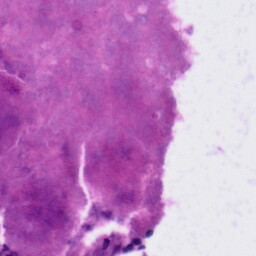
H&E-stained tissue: Tonsil